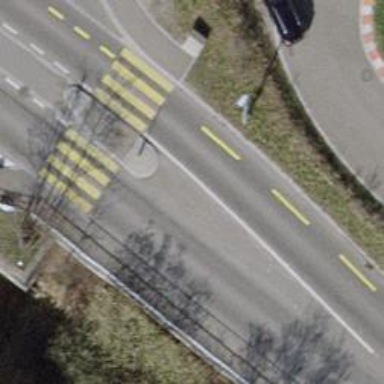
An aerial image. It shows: Secondary road with asphalt surface and dedicated cycle lane on the left.